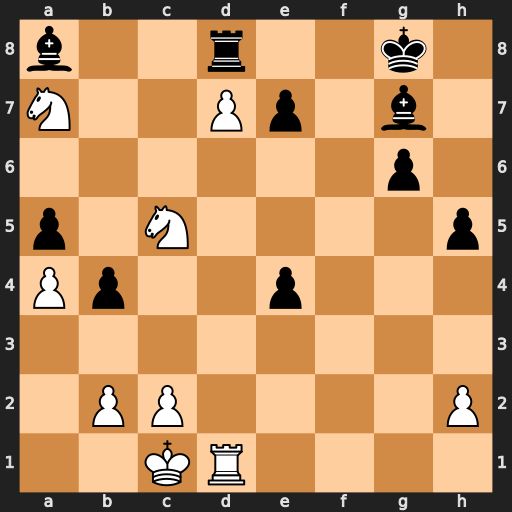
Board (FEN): b2r2k1/N2Pp1b1/6p1/p1N4p/Pp2p3/8/1PP4P/2KR4
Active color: w
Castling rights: -
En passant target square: -
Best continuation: Ne6 Bh6+ Kb1 Rxd7 Rxd7